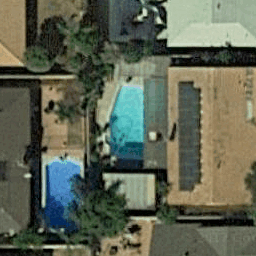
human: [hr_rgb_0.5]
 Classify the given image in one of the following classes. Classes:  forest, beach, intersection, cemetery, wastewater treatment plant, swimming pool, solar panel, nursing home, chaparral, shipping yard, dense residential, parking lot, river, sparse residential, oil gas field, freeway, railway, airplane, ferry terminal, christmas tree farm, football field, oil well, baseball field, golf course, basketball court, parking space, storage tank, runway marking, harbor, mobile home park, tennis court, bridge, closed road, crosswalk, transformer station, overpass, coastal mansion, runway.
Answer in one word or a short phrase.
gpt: swimming pool